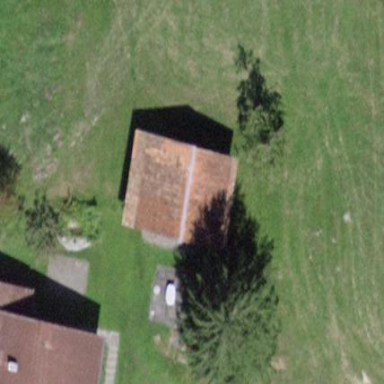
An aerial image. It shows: Rural barn.